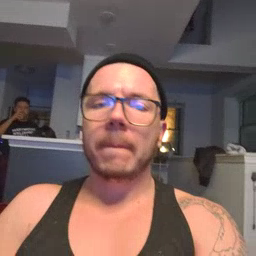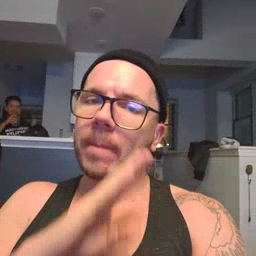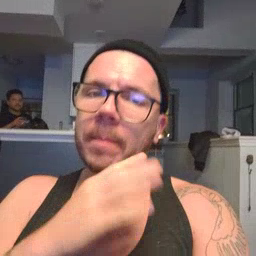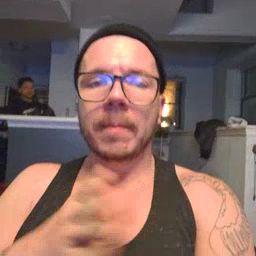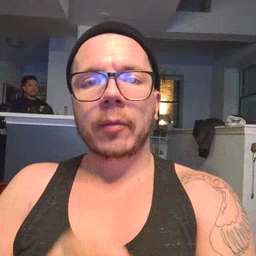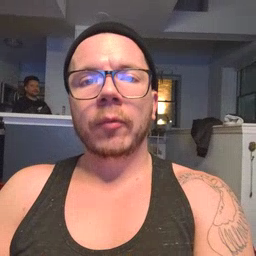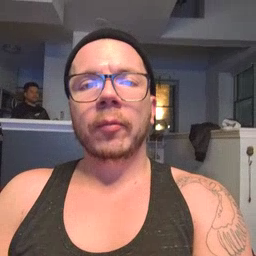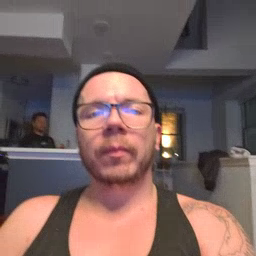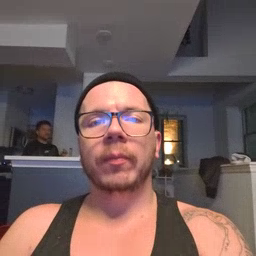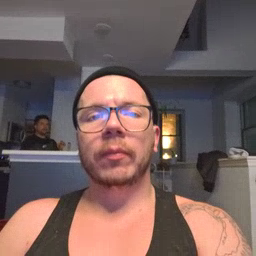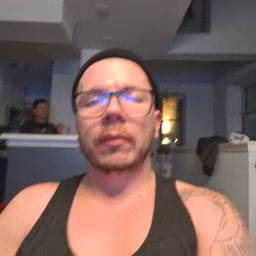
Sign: bedroom